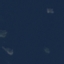
Label: SeaLake